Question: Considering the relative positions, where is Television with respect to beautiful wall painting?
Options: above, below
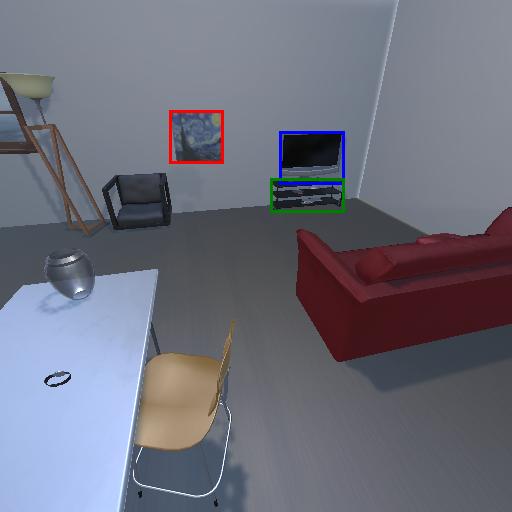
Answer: above